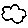
Label: cloud